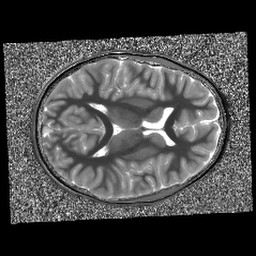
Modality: T1map
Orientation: axial
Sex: female
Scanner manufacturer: siemens
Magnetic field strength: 3 T
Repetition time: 5 s
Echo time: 0.00355 s